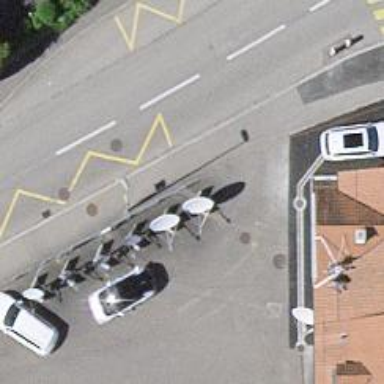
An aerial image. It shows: Bus stop with platform for public transport.